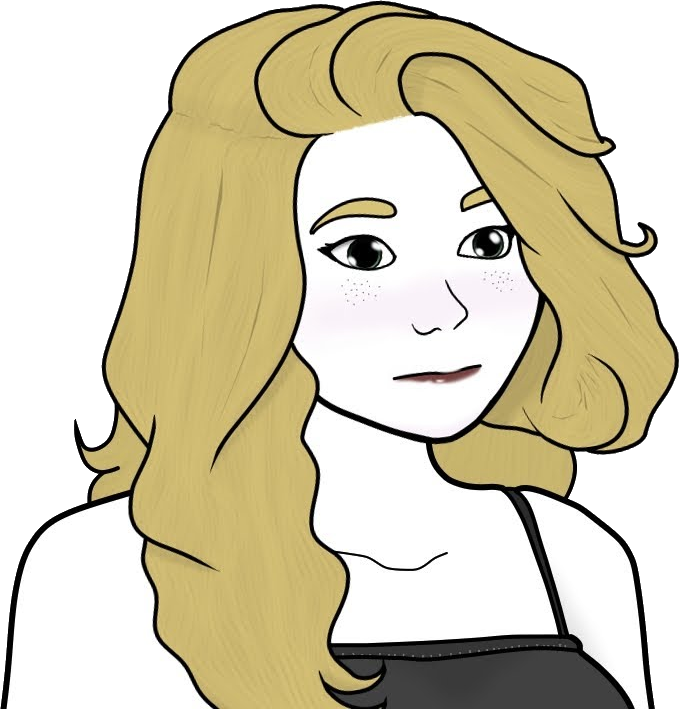
Label: 5_Doomer_Girl